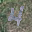
Label: 4